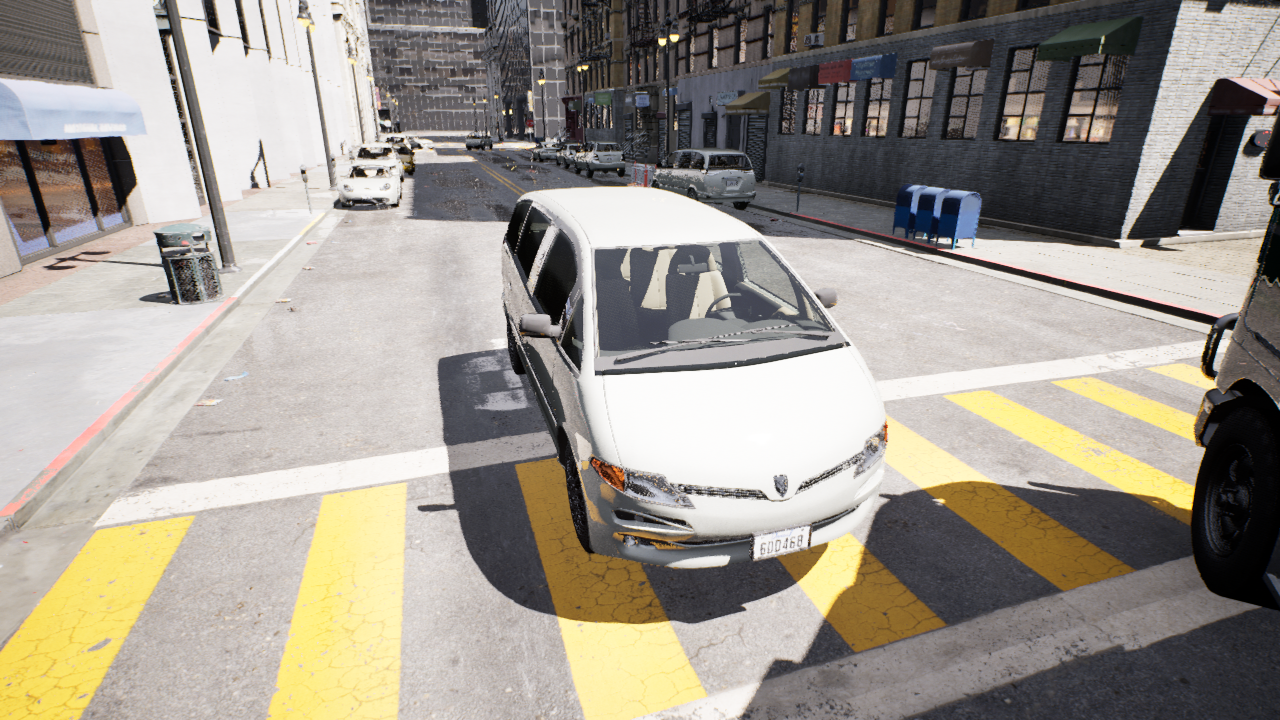
Venue: residential
Lighting: clear day
Vehicle rig: minivan